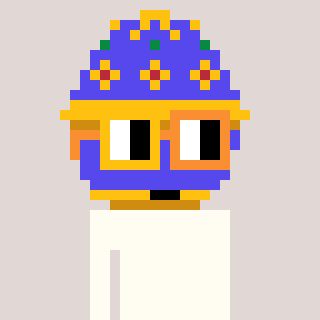
a pixel art character with square yellow and orange glasses, a faberge-shaped head and a slimegreen-colored body on a warm background